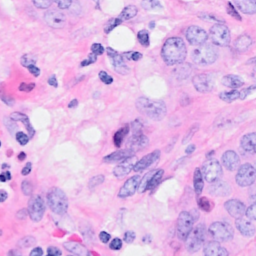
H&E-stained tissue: Breast